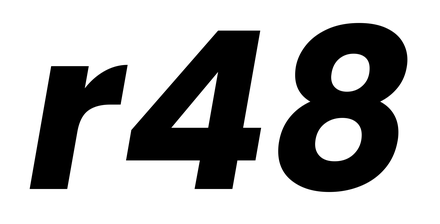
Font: Poppins-BoldItalic